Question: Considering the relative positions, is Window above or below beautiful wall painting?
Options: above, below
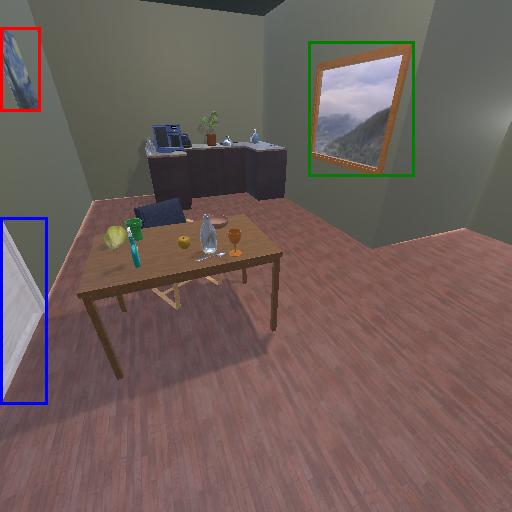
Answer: above